Field crop: maize
Growth stage: 2
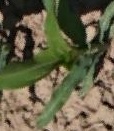
Species: maize